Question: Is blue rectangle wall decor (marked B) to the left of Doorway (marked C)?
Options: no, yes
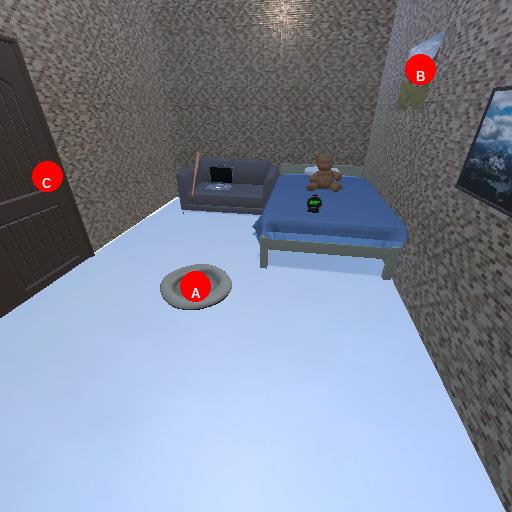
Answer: no